Question: Here's some CSS and HTML to make a textarea below a list of data points:
'''
form label {
width: 140px;
float: left;
}
form ol li {
background: #98c8dc;
list-style: none;
padding: 5px 10px;
}
<form>
<ol>
<li>
<label><br/><br/><br/><br/>Recent data</label>
<ol>
<li>3 99</li>
<li>5 98</li>
<li>15 97</li>
<li>28 96</li>
</ol>
</li>
<li>
<label>New data</label>
<textarea placeholder="30 95" rows="4"></textarea>
</li>
</ol>
</form>
'''
It renders like this:

How would you recommend I get it to line up just right?
Namely, "Recent data" should line up with the "28 96" line and, perhaps trickiest, the "30 95", despite being in the textarea, should line up as if it's just another row that comes after the "28 96".
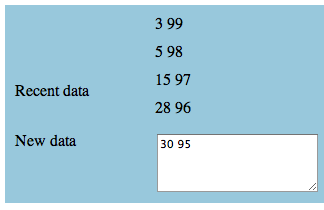
Answer: This is a good case for CSS positioning. Elements with 'position:absolute' are positioned relative to their closest parent. That means we can anchor the labels to the top/left of their containers using 'position:relative' on the '<ol>', and 'position:absolute' on the label.
Example here: <URL>
:
'''
<form action="." method="post">
<ol>
<li class="recent-data">
<strong>Recent data</strong>
<ol>
<li>3 99</li>
<li>5 98</li>
<li>15 97</li>
<li>28 96</li>
</ol>
</li>
<li class="new-data">
<label>New data</label>
<textarea placeholder="30 95" rows="4"></textarea>
</li>
</ol>
</form>
'''
:
'''
form > ol {
background: #98c8dc;
font-family: serif;
}
.recent-data > ol,
.new-data > ol {
list-style: none;
padding: 5px 10px 5px 0;
line-height:20px;
}
.recent-data li { padding-left:5px; }
.recent-data,
.new-data {
position:relative;
padding-left:140px;
}
.recent-data strong,
.new-data label {
position:absolute;
left:10px;
line-height:20px;
}
.recent-data strong { bottom:5px; }
.new-data label { top:5px; }
.new-data textarea {
font-family:serif;
font-size:100%;
padding:4px;
}
'''
This is very simple to reason about, and reliable cross-browser. Note that you shouldn't use a '<label>' that doesn't have a correspondent form control.
---
that stuff looks like tabular data... it's your choice, we don't have enough context to know what mark-up is more appropriate. So here is a more semantically correct approach using tables, 'rowspan' and 'vertical-align':
:
'''
<form action="." method="post">
<table id="results">
<tbody>
<tr>
<th rowspan="4" scope="row" class="recent-label">Recent data</th>
<td>2</td>
<td>47</td>
</tr>
<tr>
<td>3</td>
<td>99</td>
</tr>
<tr>
<td>5</td>
<td>98</td>
</tr>
<tr>
<td>5</td>
<td>98</td>
</tr>
<tr>
<th rowspan="1" scope="row" class="new-label">New data</th>
<td colspan="2" class="new-data">
<textarea>23</textarea>
</td>
</tr>
</tbody>
</table>
</form>
'''
:
'''
form {
background: #98c8dc;
font-family: serif;
}
#results th,
#results td {
padding:3px 5px;
}
#results .recent-label {
vertical-align:bottom;
}
#results .new-label {
vertical-align:top;
}
#results .new-data {
padding-left:0px;
}
#results textarea {
padding:4px; // +1px border
font-size:100%;
font-family:serif;
}
'''
Sample at <URL>